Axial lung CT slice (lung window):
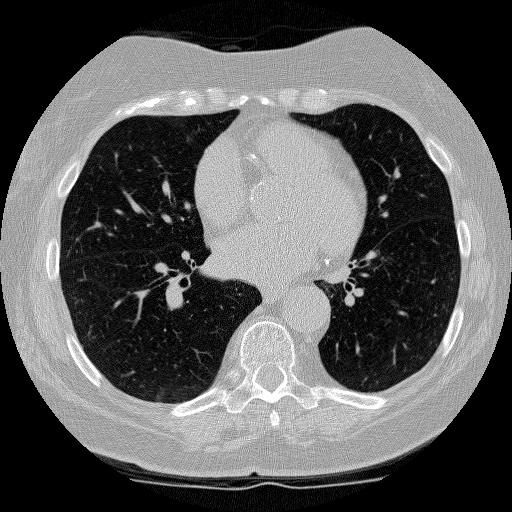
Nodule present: no